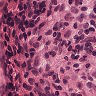
Metastatic tissue present: no